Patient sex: M
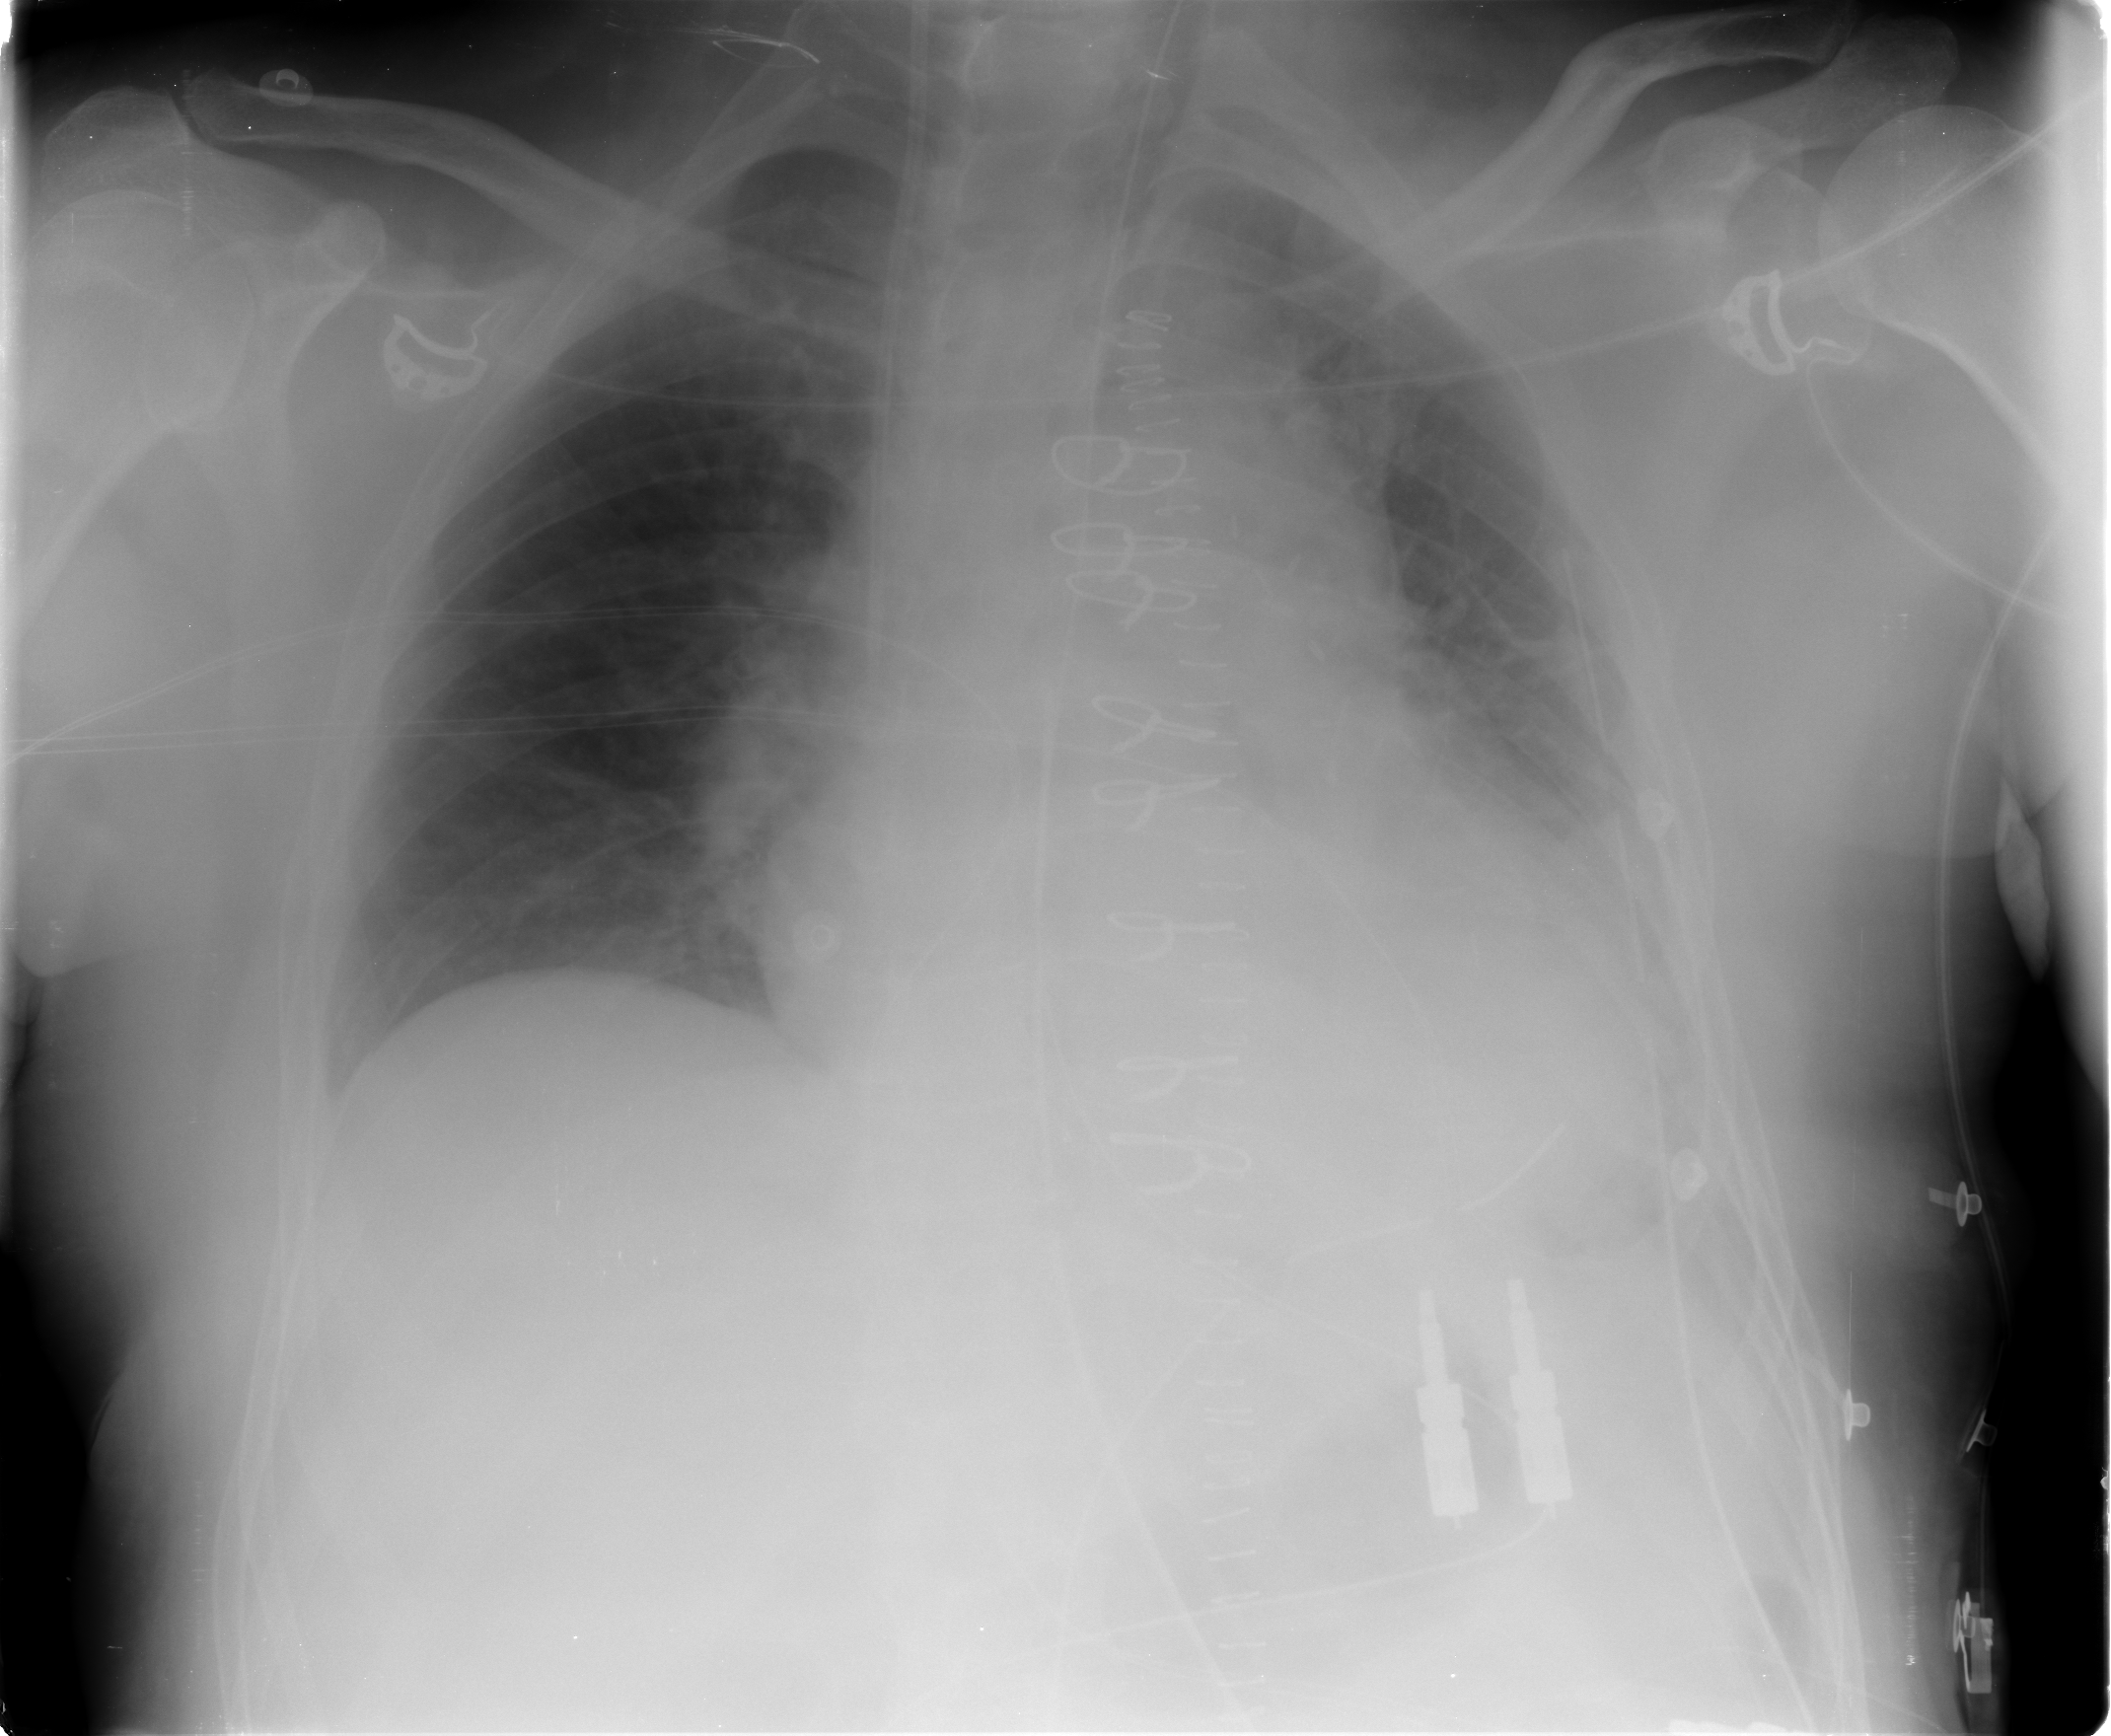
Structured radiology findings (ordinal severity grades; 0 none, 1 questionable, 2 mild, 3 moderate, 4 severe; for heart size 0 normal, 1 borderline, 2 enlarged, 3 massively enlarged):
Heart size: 0
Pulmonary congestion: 1
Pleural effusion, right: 0
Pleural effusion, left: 2
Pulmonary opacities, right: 0
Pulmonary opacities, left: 0
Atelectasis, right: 0
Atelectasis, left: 2